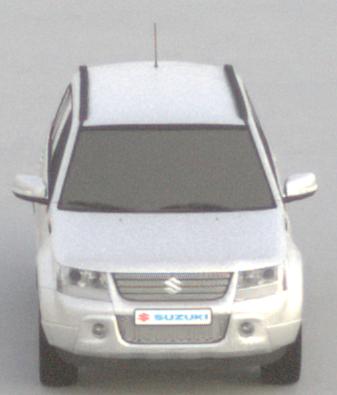
Make: Suzuki
Model: Grand Vitara
Detailed model: Gen. 1 JT
Model produced from: 2009
Model produced until: 2012
Doors: 5
Color: white
Road condition: dry road
Daytime: sunrise or sunset
Contrast: low contrast